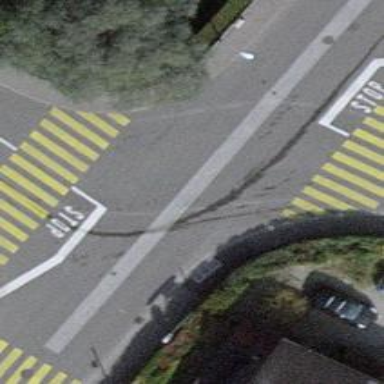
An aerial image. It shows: Road with traffic signals.